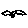
Label: bird